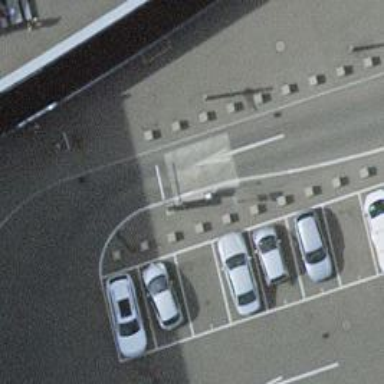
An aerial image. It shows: Lift gate barrier.